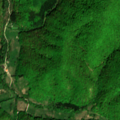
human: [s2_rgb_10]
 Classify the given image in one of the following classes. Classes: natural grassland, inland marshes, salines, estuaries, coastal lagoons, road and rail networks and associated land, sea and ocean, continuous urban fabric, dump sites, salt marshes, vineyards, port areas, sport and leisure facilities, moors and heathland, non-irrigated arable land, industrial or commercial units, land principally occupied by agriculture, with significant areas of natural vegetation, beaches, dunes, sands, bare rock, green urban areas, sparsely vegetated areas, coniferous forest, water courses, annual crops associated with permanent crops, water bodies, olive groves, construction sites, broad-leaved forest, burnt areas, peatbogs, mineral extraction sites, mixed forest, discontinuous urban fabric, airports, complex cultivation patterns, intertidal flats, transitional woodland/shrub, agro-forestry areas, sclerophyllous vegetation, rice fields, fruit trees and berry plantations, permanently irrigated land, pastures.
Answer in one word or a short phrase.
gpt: broad-leaved forest, transitional woodland/shrub